Brain MRI, t1w sequence, axial 2D slice.
Patient: age 28, sex F, weight 95 kg, height 1.95 m
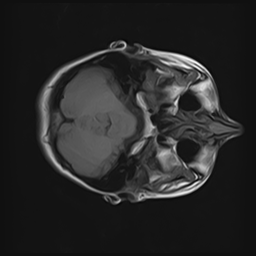